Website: walmart
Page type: billing-address
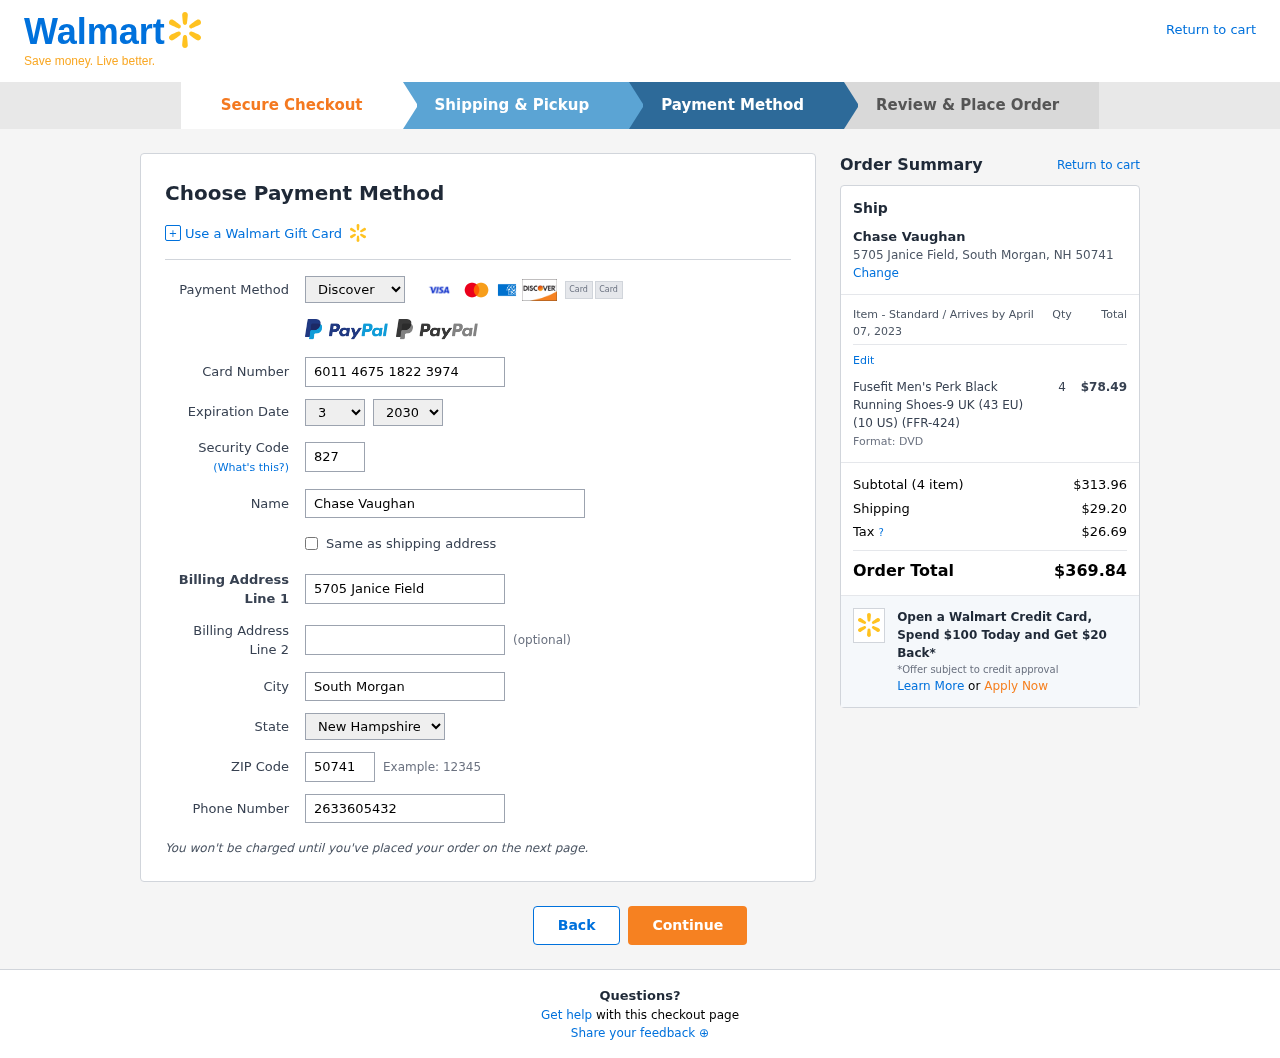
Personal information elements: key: PII_CARD_CVV
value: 827
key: PII_CARD_EXPIRY_MONTH
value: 03
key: PII_CARD_EXPIRY_YEAR
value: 30
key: PII_CARD_NUMBER
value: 6011 4675 1822 3974
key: PII_CARD_TYPE
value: Discover
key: PII_CITY
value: South Morgan
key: PII_CITY_STATE_ZIP
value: South Morgan, NH 50741
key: PII_FULLNAME
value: Chase Vaughan
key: PII_PHONE
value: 2633605432
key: PII_POSTCODE
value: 50741
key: PII_STATE
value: New Hampshire
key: PII_STREET
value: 5705 Janice Field
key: PII_FULLNAME2
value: Chase Vaughan
Product elements: key: PRODUCT1_NAME
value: Fusefit Men's Perk Black Running Shoes-9 UK (43 EU) (10 US) (FFR-424)
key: PRODUCT1_PRICE
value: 78.49
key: PRODUCT1_QUANTITY
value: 4
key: PRODUCT1_DESC
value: Format: DVD
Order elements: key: ORDER_DELIVERY_DATE
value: April 07, 2023
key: ORDER_NUM_ITEMS
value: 4
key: ORDER_SUBTOTAL
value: $313.96
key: ORDER_SHIPPING_COST
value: $29.20
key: ORDER_TAX
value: $26.69
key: ORDER_TOTAL
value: $369.84